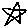
Label: star